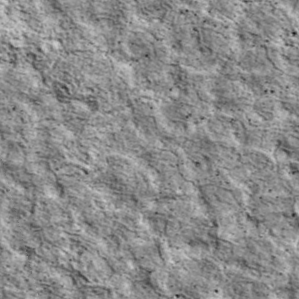
Label: non_frost